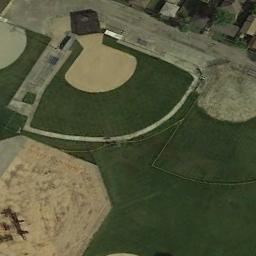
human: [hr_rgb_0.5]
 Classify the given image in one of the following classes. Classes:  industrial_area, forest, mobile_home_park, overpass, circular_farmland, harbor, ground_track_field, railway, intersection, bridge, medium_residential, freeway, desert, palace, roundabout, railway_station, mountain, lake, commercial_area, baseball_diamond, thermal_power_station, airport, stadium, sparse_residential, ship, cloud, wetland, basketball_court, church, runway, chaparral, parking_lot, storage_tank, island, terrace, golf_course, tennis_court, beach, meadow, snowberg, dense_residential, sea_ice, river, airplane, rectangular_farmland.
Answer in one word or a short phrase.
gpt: baseball_diamond